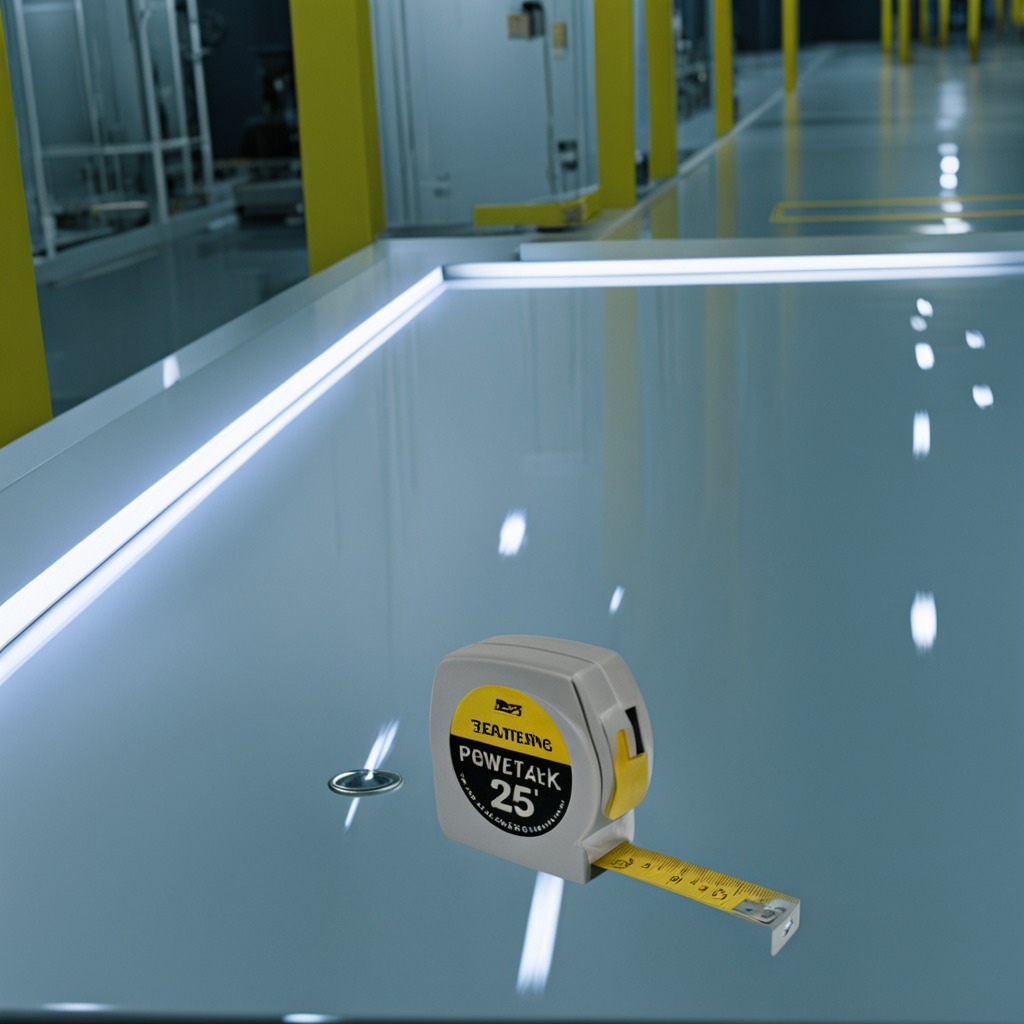
A measuring tape is lying on a high-gloss table in a ship maintenance bay industrial lighting.